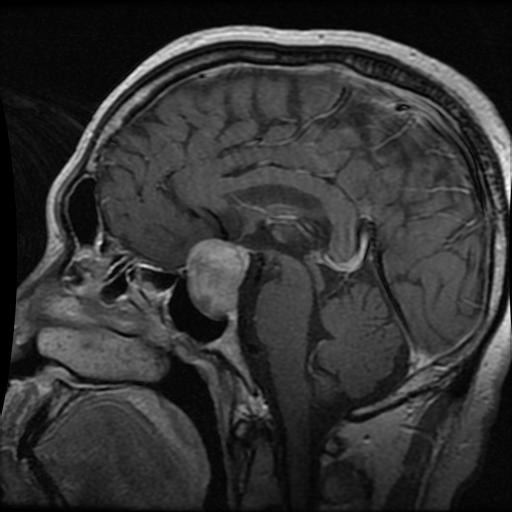
Label: pituitary